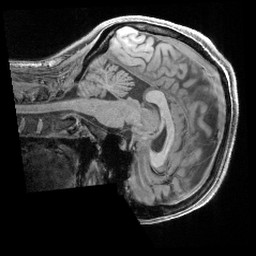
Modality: T1w
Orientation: sagittal
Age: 38
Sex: female
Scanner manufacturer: siemens
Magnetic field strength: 3 T
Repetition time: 2.4 s
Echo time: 0.00241 s